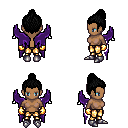
a pixel art fantasy rpg character, female body template, human, dark skin, purple wings, gold greaves, black short topknot hairstyle, gold gloves, metal boots, four views (front, back, left, right), 2x2 character sprite sheet, small pixel art, hard edges, no anti-aliasing